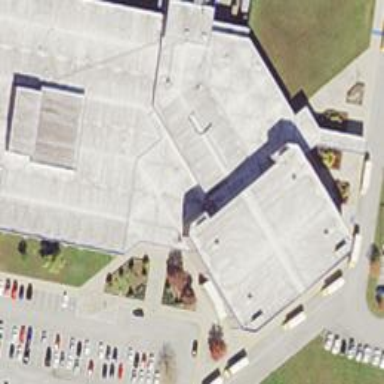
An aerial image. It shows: School building.